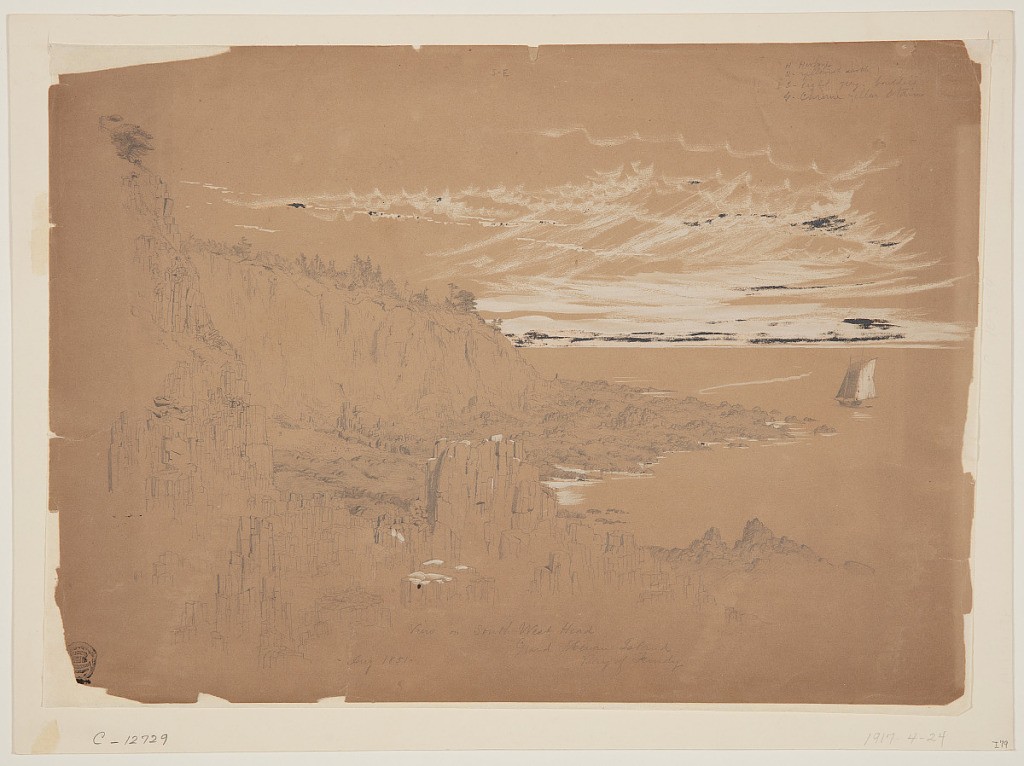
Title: View on Southwest Head, Grand Manan Island, Canada
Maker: Frederic Edwin Church, American, 1826–1900
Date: August 1851
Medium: Graphite, white gouache, and oxidized white gouache on light brown wove paper
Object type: Drawing
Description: Landscape sketch showing a view of rocky cliffs and the rugged coastline of Southwest Head on Grand Manan Island in Canada. In the foreground and middle distance, ocean water laps against a rocky shore that ascends, at left, to sheer cliffs and outcroppings made up of geometric pillars of rock known as basalt. Their flat planes and rectangular tops lend a sense of verticality to the composition's foreground. At far left, the tallest cliff has a wooded top and extends out of view. A sailboat floats near the rugged shoreline in the middle distance at right. Behind it, bright and wispy clouds inhabit a hazy sky above a flat ocean horizon.